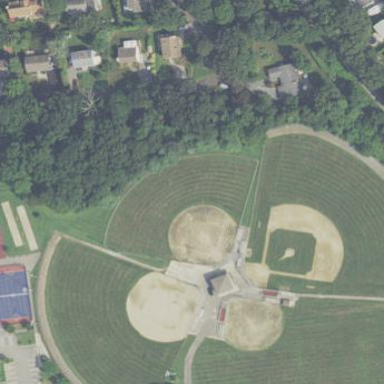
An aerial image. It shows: Baseball pitch for leisure and sports activities.